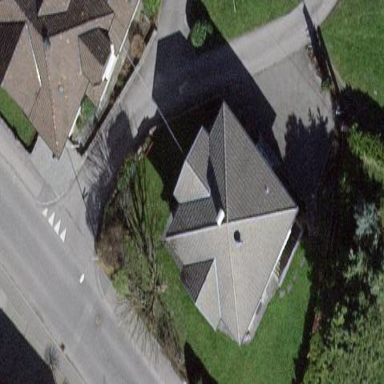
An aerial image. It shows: Detached building.